Question: Consider below table, I should be able to get result as "A" when input any value between XYZ-<PHONE> and XYZ-<PHONE> for eg: XYZ-<PHONE> or XYZ-<PHONE>
similarly when input is given as XYZ-<PHONE> value "B" should be resulted.

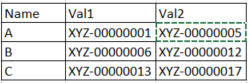
Answer: You can separate columns in characters and numbers and then input the value for comparison. Below code will answer 'A' for the input number between 1 to 5.
'''
SELECT NAME
FROM
(
select *, left(val1,3) VAL1_ALFA, left(val2,3) VAL2_ALFA,
cast(REPLACE( val1, SUBSTRING( val1, PATINDEX( '%[a-z]%', val1 ), 4 ),'') as int) val1_NUM,
cast(REPLACE( val2, SUBSTRING( val2, PATINDEX( '%[a-z]%', val2 ), 4 ),'') as int) val2_NUM from Your_Table
) A
WHERE
4 BETWEEN val1_NUM AND VAL2_NUM
'''